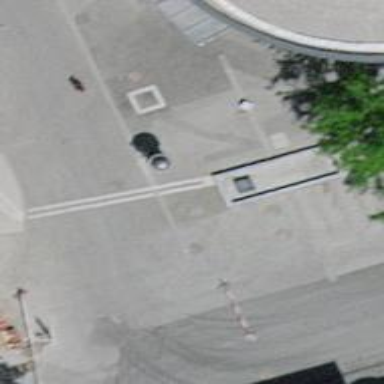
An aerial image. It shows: Beautiful fountain.